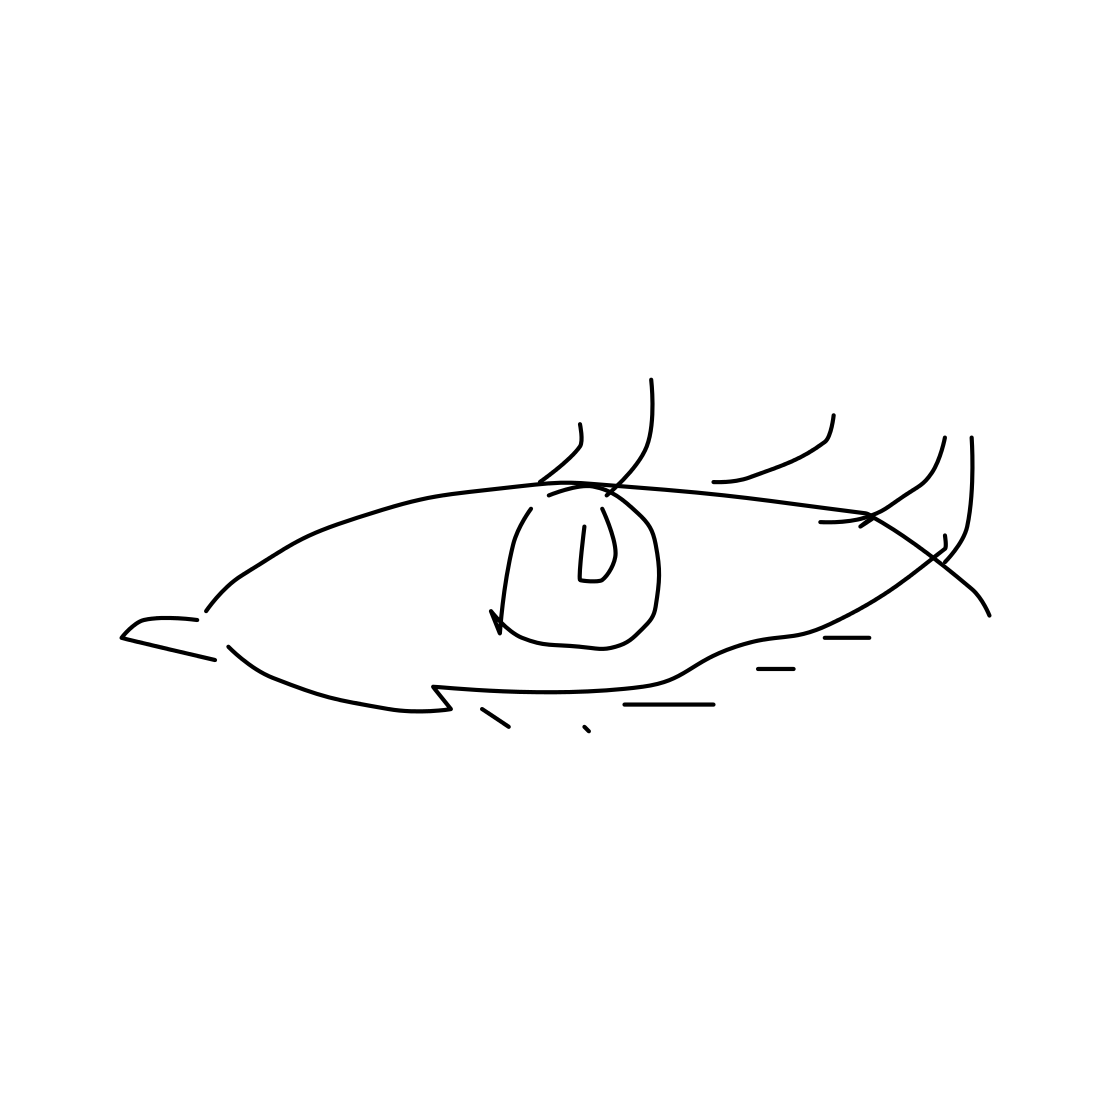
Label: eye